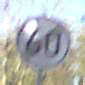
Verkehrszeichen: EndeGeschwindigkeit60
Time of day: MorningAfternoon
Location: Outdoor (Nature)
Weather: Clear
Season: Winter
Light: Natural